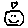
Label: hexagon